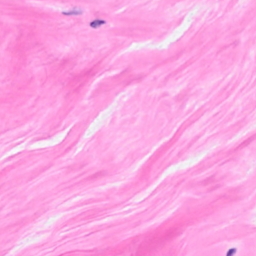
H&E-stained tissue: Breast